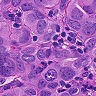
Metastatic tissue present: yes